Question: Im trying to display a Image in an img tag with below code but its showing 404 file not found error at browser console.
'''
<img id="img" src="logo.jsp?path=${schoolModel.user_name}" style="width:105px; height:120px;"/>
'''
'''
<%@page import="com.slv.CommonUtils.WebSLCMConstants"%>
<%@page import="java.io.BufferedOutputStream"%>
<%@page import="java.io.BufferedInputStream"%>
<%@page import="java.io.FileInputStream"%>
<%@page import="java.io.File"%>
<%@page import="java.io.InputStream"%>
<%
File f=null;
try {
System.out.println("Inside");
String path=request.getParameter("path");
if(path.equals("")){
f=new File(WebSLCMConstants.img_retrieve_path+"WebSLCM/no_image.jpg");
} else {
f=new File(WebSLCMConstants.img_retrieve_path+path);
}
String str=f.toString();
response.setContentType("image/jpg");
ServletOutputStream sos;
FileInputStream fin = new FileInputStream(str);
BufferedInputStream bin = new BufferedInputStream(fin);
sos = response.getOutputStream();
BufferedOutputStream bout = new BufferedOutputStream(sos);
int ch =0;
while((ch=bin.read())!=-1)
{
bout.write(ch);
}
bin.close();
fin.close();
bout.close();
if (true) return;
}
catch (Exception e)
{
e.printStackTrace();
}
%>
'''

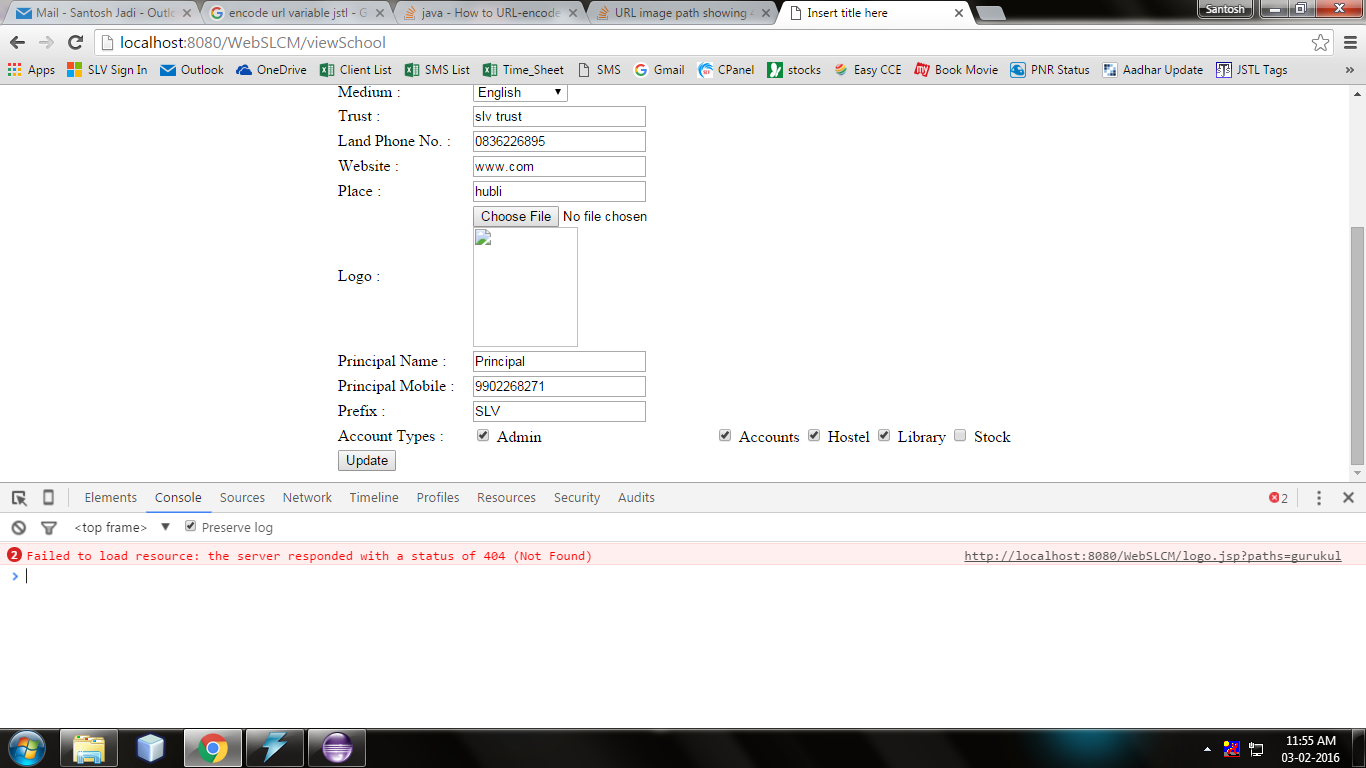
Answer: '''
<img id="img" src="image.do?path=yourPath" style="width:105px; height:120px;"/>
'''
'''
@RequestMapping(value = "/image.do", method = RequestMethod.GET)
public ResponseEntity getImage(String path, HttpServletResponse response) {
try {
if (StringUtils.isEmpty(path)) {
return new ResponseEntity(HttpStatus.NOT_FOUND);
} else {
response.setHeader("Content-Type", "image/jpg");
FileInputStream fin = new FileInputStream(path);
ServletOutputStream out = response.getOutputStream();
IOUtils.copy(fin, out);
IOUtils.closeQuietly(fin);
response.flushBuffer();
return new ResponseEntity(HttpStatus.OK);
}
} catch (Exception ex) {
ex.printStackTrace();
}
return null;
}
'''